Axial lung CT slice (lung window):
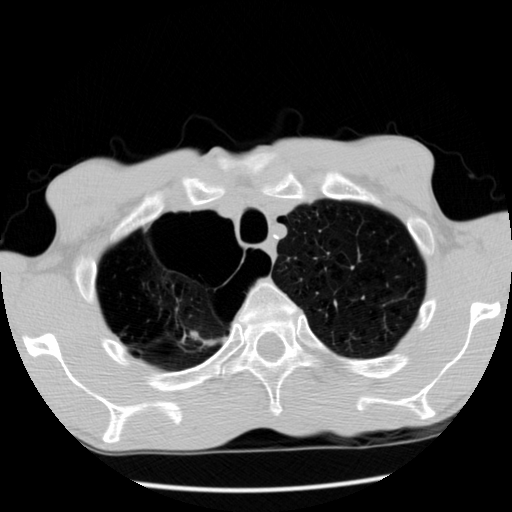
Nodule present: no